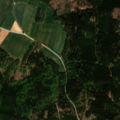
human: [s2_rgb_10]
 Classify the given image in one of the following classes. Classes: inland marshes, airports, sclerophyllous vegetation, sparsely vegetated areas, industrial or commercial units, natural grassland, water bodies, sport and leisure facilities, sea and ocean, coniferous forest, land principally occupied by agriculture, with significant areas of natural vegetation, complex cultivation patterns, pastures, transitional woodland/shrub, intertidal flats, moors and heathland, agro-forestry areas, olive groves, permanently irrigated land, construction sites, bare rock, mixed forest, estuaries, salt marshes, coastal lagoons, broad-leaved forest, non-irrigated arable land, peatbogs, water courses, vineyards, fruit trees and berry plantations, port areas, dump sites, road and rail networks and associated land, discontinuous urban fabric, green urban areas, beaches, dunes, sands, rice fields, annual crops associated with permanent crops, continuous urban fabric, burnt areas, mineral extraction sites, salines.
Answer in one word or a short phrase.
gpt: non-irrigated arable land, coniferous forest, mixed forest